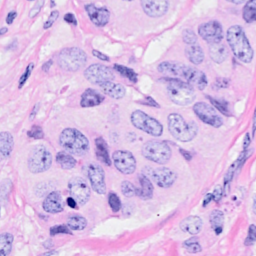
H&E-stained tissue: Breast